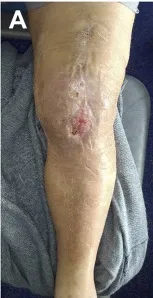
(A) Initial presentation after 10 days of ceftobiprole for left knee cellulitis.
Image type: medical_photograph (skin_photograph)